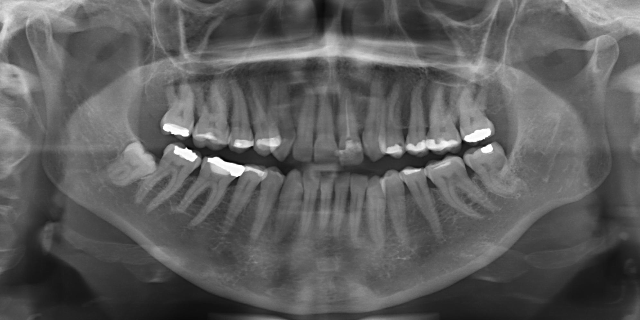
adult